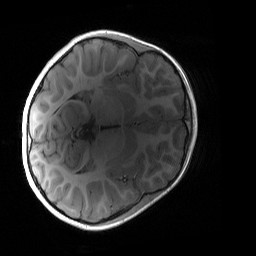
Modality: T1w
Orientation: axial
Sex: female
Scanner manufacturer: siemens
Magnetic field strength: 3 T
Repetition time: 1.9 s
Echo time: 0.00243 s